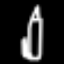
Label: pencil